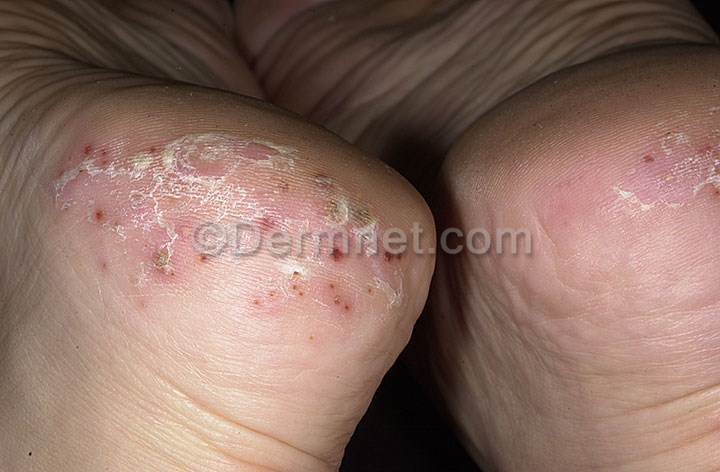
Disease: Psoriasis pictures Lichen Planus and related diseases